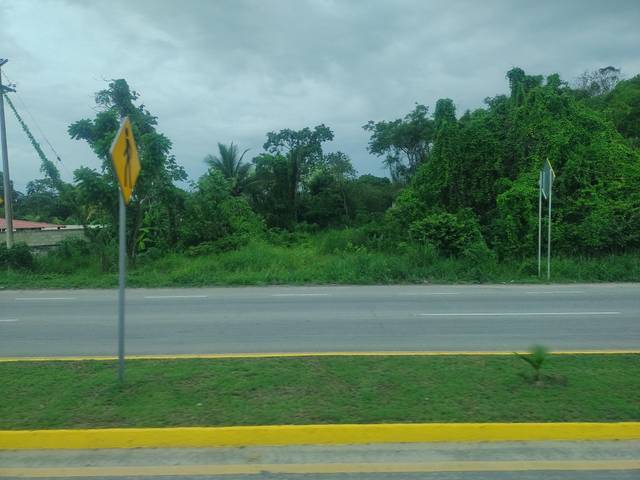
Region: Mexico
Coordinates: 18.672, -88.399